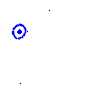
Particle: pion